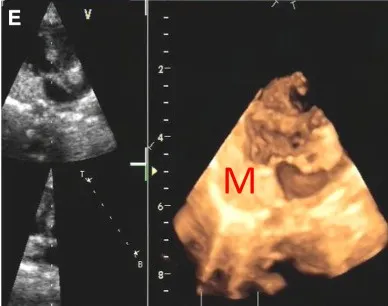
Three-dimensional echocardiography.
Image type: radiology (ultrasound)